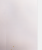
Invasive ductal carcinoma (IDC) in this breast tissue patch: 0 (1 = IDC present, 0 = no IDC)